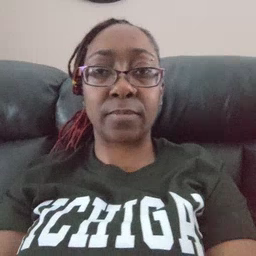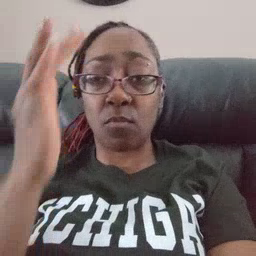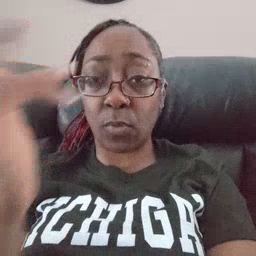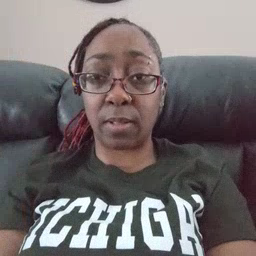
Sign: why